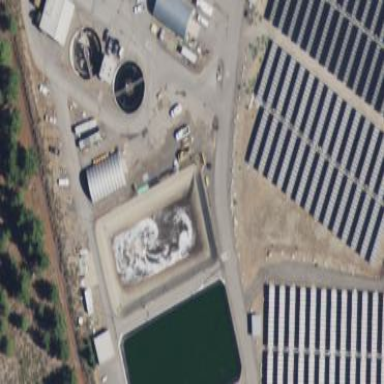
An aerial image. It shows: Body of wastewater.